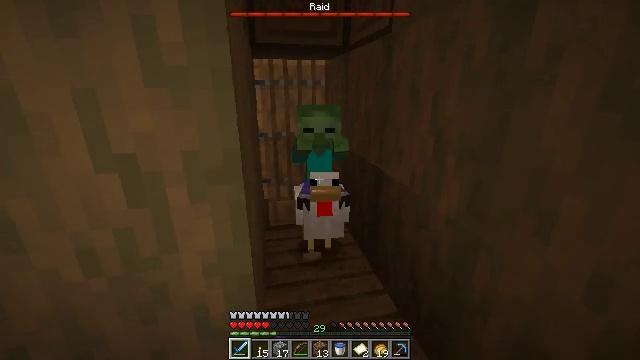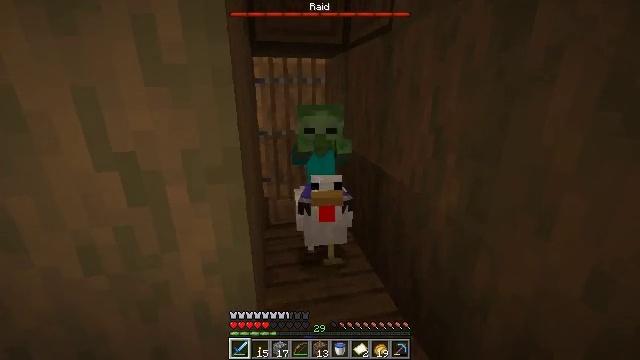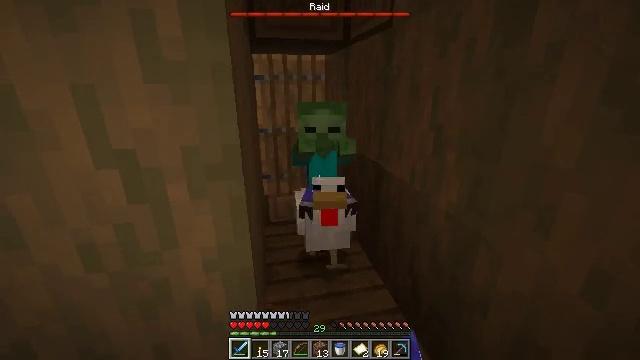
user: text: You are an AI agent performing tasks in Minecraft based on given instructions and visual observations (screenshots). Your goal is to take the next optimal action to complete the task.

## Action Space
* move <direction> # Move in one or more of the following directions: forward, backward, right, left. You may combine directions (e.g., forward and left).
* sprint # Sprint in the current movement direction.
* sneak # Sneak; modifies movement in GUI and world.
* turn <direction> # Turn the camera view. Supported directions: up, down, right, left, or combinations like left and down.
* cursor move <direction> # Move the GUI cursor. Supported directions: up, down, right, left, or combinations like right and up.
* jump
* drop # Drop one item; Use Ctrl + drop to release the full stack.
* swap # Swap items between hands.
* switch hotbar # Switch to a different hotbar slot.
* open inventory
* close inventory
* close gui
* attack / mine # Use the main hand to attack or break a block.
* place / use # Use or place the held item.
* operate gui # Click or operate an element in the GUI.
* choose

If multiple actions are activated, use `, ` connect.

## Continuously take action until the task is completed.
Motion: motion action
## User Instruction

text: Hunt a chicken.
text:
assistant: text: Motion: no_op
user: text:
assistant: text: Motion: attack / mine
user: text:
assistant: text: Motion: attack / mine